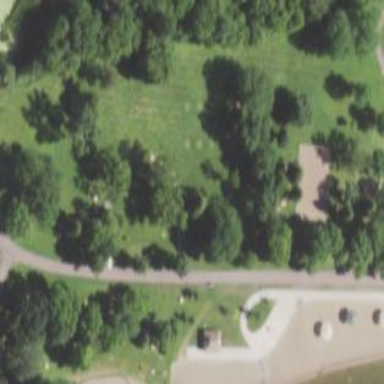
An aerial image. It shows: Picnic site popular for tourists.